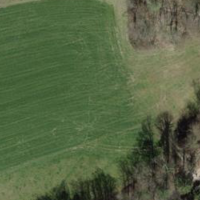
EUNIS habitat code: 52
Species observed at this site:
Tettigonia viridissima
Luzula sylvatica
Gryllus campestris